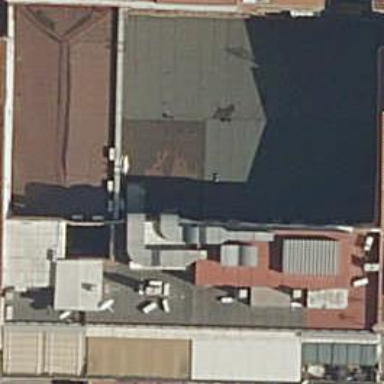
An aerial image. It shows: Theater located within apartment building.